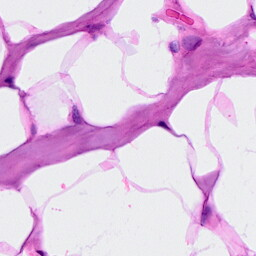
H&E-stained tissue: Breast